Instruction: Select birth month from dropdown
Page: traveler
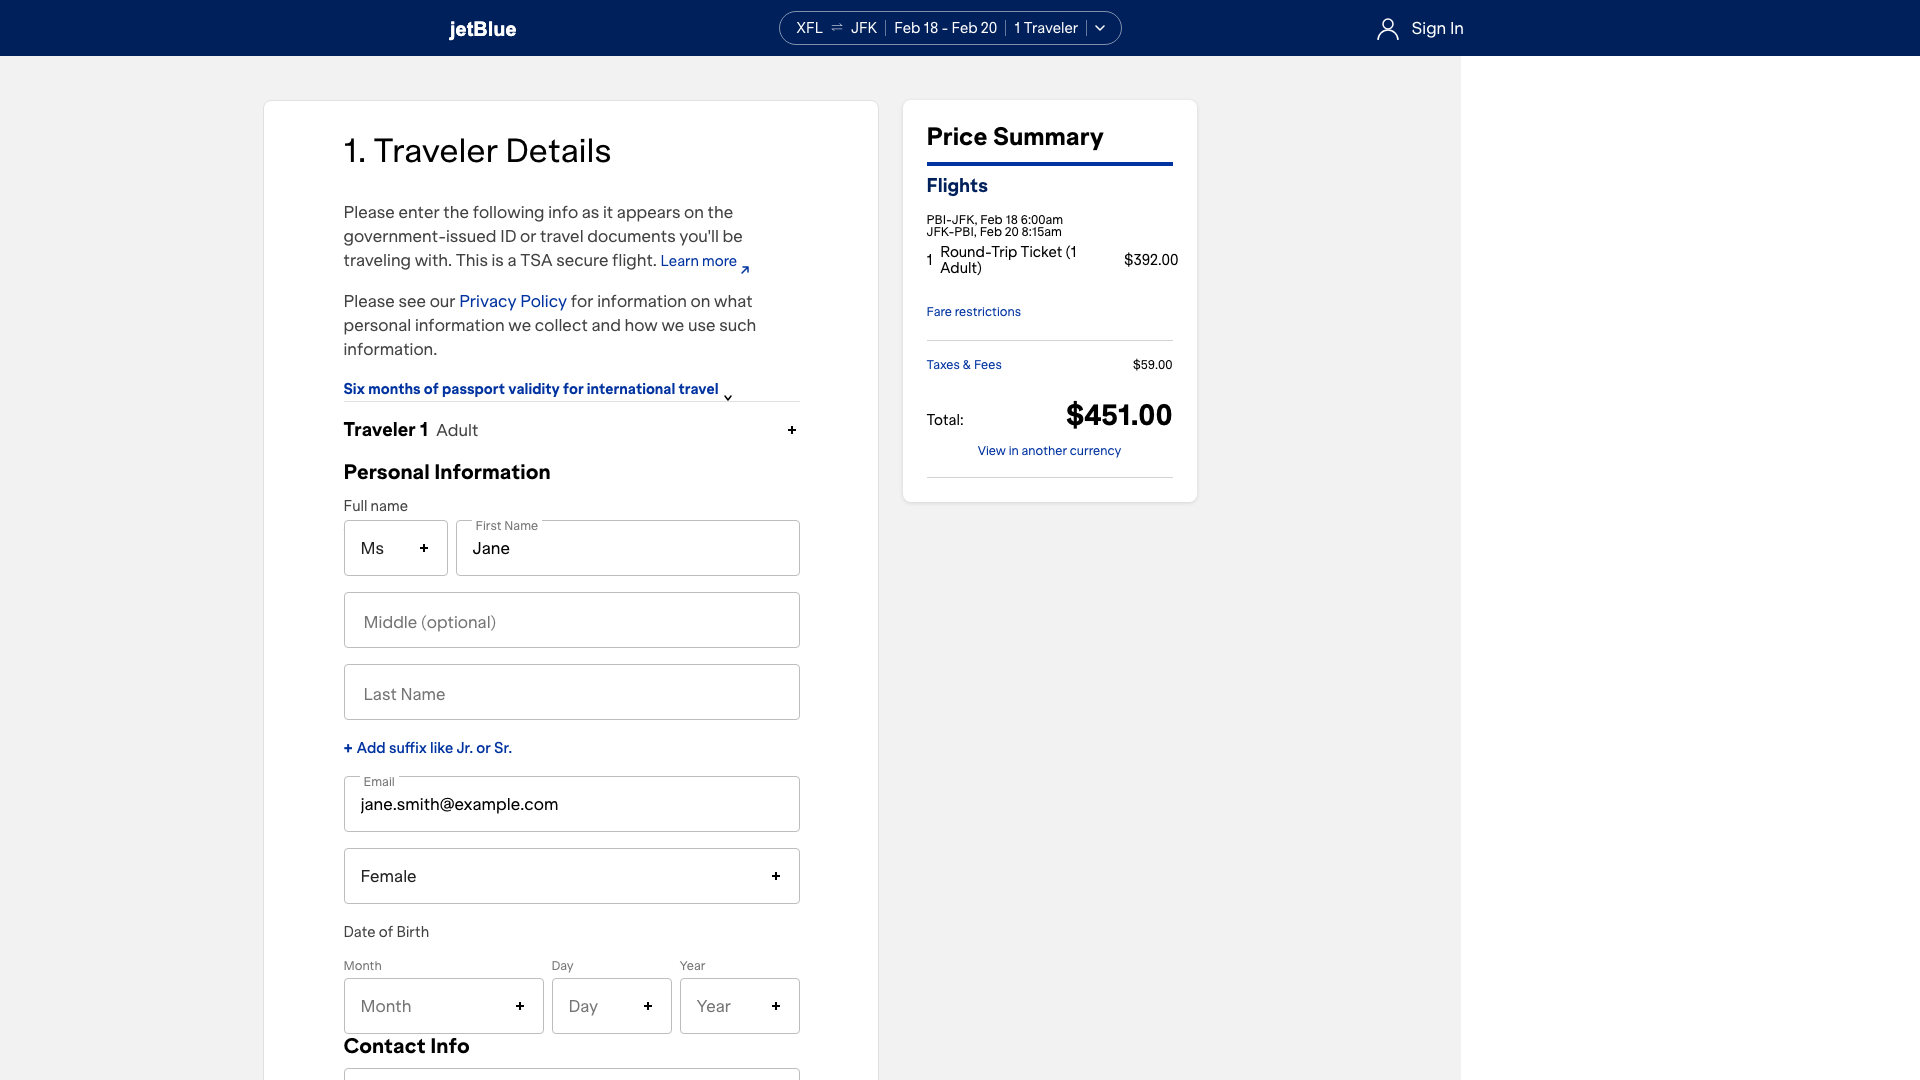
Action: click